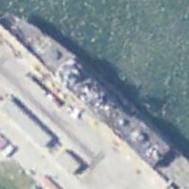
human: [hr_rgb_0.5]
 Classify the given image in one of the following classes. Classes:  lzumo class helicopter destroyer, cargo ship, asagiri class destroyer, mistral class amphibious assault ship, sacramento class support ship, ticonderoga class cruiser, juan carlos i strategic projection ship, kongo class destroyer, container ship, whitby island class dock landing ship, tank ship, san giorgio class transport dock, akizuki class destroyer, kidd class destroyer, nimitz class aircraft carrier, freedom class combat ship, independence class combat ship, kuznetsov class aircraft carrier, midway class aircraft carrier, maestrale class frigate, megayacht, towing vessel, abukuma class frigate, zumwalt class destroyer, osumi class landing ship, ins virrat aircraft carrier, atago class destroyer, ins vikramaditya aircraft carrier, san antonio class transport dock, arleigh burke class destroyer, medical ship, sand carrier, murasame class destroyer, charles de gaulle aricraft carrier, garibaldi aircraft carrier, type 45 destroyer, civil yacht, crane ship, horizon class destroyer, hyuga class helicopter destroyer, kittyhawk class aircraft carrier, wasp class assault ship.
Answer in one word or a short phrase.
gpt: Ticonderoga class cruiser